Interaction volume radius: 5 \u00c5
Interaction volume height: 30 \u00c5
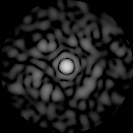
Disorder parameter: 0.8203